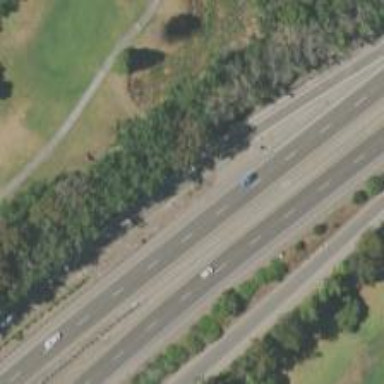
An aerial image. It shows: Motorway link.